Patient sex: F
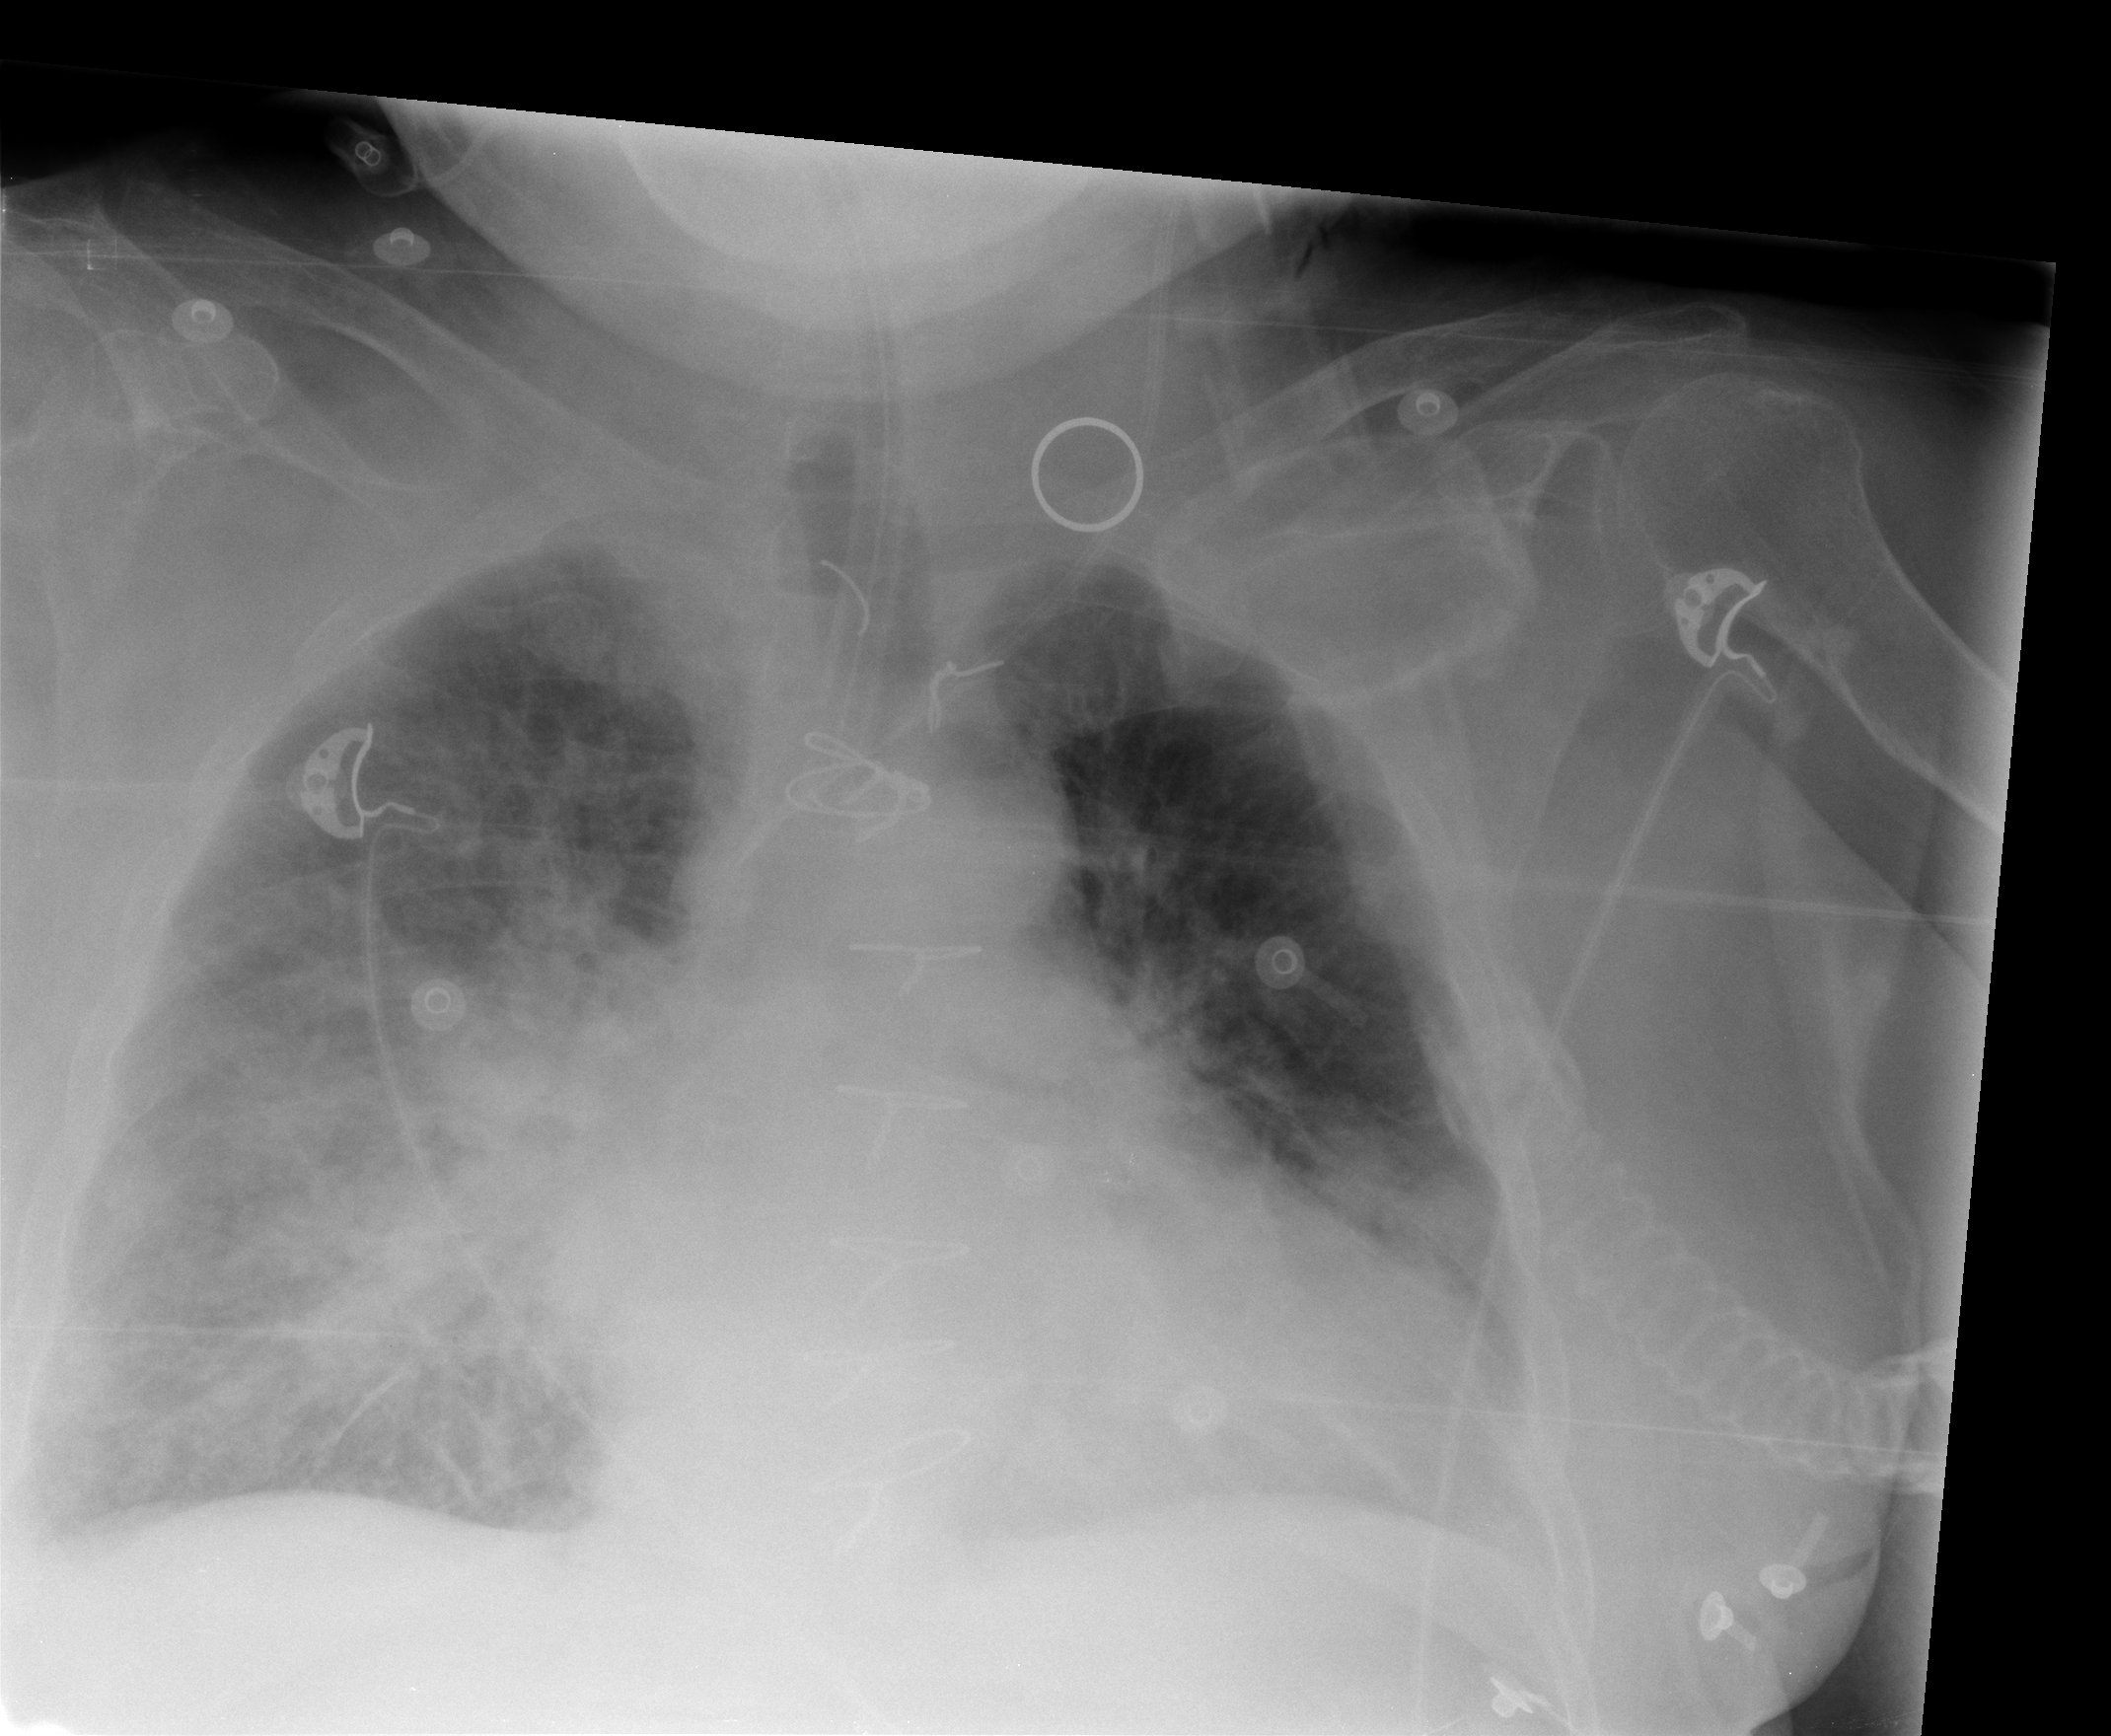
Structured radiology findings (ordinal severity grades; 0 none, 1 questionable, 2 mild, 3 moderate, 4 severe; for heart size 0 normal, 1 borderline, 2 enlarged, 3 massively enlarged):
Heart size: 2
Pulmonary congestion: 3
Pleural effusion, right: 1
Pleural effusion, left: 1
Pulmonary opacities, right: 3
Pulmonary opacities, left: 2
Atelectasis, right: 2
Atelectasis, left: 2